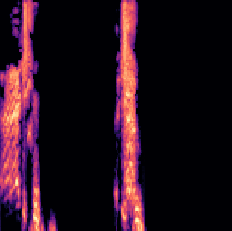
Sound class: Person sneeze